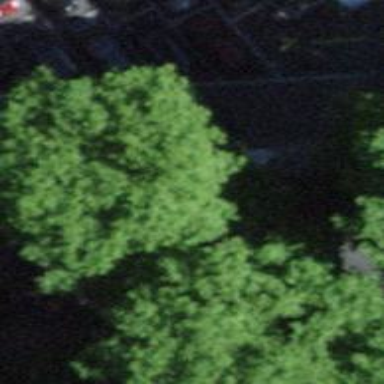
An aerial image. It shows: Tree-lined avenue.